Question: I'm designing an interface for a service of mine and it needs to wrap the whole view area. It's more of an application then a normal web-page. I want to know best practices for modern technology like css 3.0. I don't want to have to write this in flash.

Sorry that the photo is from mspaint, but it was quick and dirty.
The goal is to have the topbar rest in normal position with the left bar the same way. the middle section (the app area) needs to fill the rest with an overlay element that may surpass the application area.
I know I can do javascript calculations, but I was hoping for a better way.
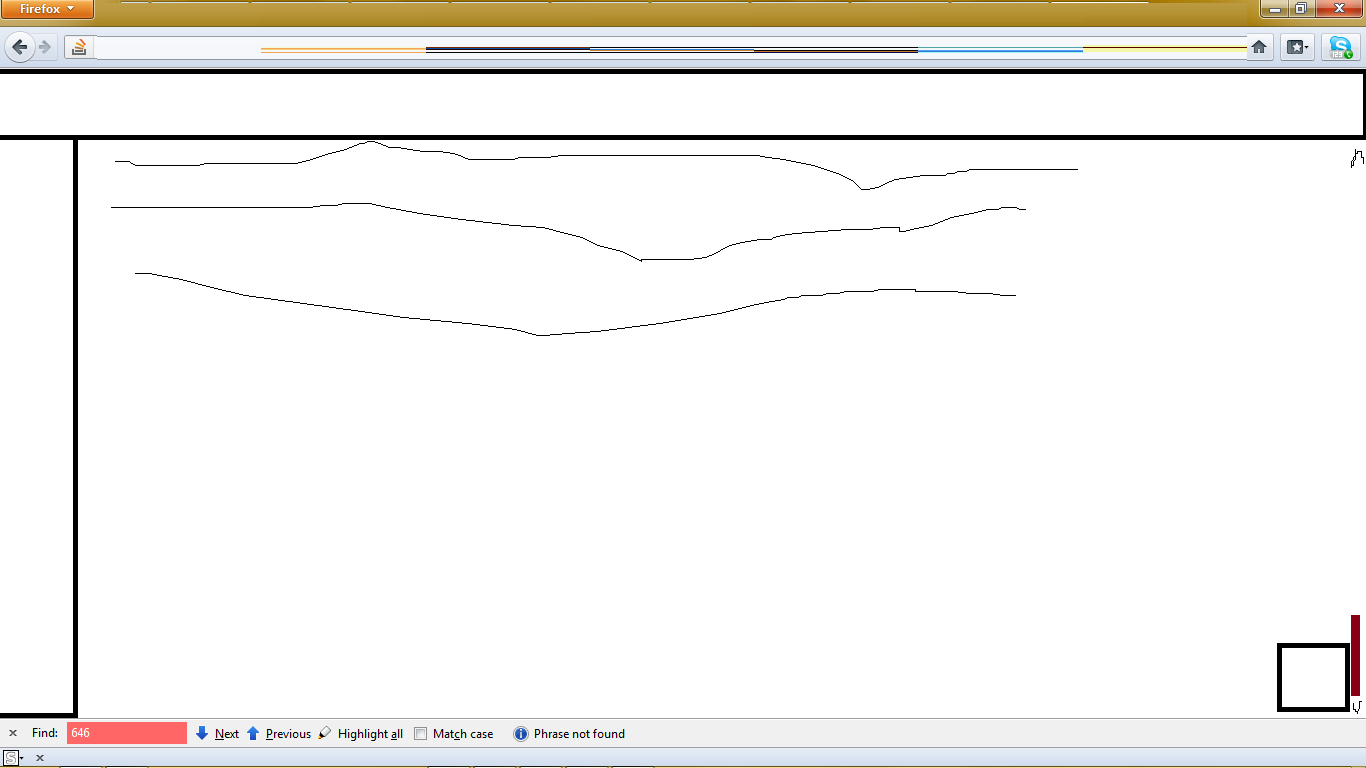
Answer: That layour is a fluid/liquid width mixed with fixed width requirement. You can do that easily with normal CSS. You can do the box in low right hand corner by specifying fixed position in CSS.
Check this for a liquid example <URL>

Set the container element's height to 100%. This is still rough but will get you started
'''
<!DOCTYPE html PUBLIC "-//W3C//DTD XHTML 1.0 Transitional//EN" "http://www.w3.org/TR/xhtml1/DTD/xhtml1-transitional.dtd">
<html xmlns="http://www.w3.org/1999/xhtml">
<head>
<meta http-equiv="Content-Type" content="text/html; charset=iso-8859-1" />
<title>Untitled Document</title>
<link rel="stylesheet" type="text/css" href="css/test-style.css">
</head>
<body>
<div id="dv-Container">
<div id="dv-header">
<h2>Header</h2>
</div>
<div id="dv-sideBar">
<h2>Side bar</h2>
</div>
<div id="dv-Content">
<h2>Content</h2>
</div>
<div id="dv-Controls">
</div>
</div>
</body>
</html>
'''
CSS file
'''
/* CSS Document */
html{
height:100%;
}
body{
margin:0;
padding:0;
min-height:100%;
height:100%;
}
h2,a{
margin:0;
padding:0;
}
#dv-Container{
background-color:#CCFFFF;
width:100%;
height:100%;
margin:0pt;
}
#dv-sideBar{
float:left;
width:200px;
height:100%;
background-color:#CCCCCC;
}
#dv-Content{
float:inherit;
background-color:#FFFFFF;
width:100%;
height:100%;
}
#dv-Controls{
height:150px;
width:100px;
background-color:#00CC99;
position:fixed;
right:10px;
bottom:100px;
margin:0;
float:right;
}
'''